Question: I'm building a UIView which is connected to a UITableView containing a list of shop items and populated by an array of data which is associated to an object class (shopObjects).
here is my shop objects H file -
'''
#import <Foundation/Foundation.h>
@interface shopObjects : NSObject
@property(strong) NSString *shopITitle;
@property(strong) NSString *shopIGroup;
@property(strong) NSString *shopIDesc;
@property(strong) NSString *shopIPrice;
@property Boolean offer;
-(id)initWithshopITitle:(NSString *)shopITitleD shopIGroup:(NSString *)shopIGroupD shopIDesc: (NSString *)shopIDescD shopIPrice:(NSString *)shopIPriceD offer:(Boolean )offerD;
@end
'''
Shop Object . M file
'''
#import "shopObjects.h"
@implementation shopObjects
-(id)initWithshopITitle:(NSString *)shopITitleD shopIGroup:(NSString *)shopIGroupD shopIDesc:(NSString *)shopIDescD shopIPrice:(NSString *)shopIPriceD offer:(Boolean )offerD{
self= [super init];
if(self){
self.shopITitle = shopITitleD;
self.shopIGroup = shopIGroupD;
self.shopIDesc = shopIDescD;
self.shopIPrice = shopIPriceD;
self.offer = (offerD);
}
return self;
}
@end
'''
this is my view controller .h file -
'''
#import <UIKit/UIKit.h>
#import "shopObjects.h"
@interface shopVCSelectionViewController : UIViewController
@property (weak, nonatomic) IBOutlet UIScrollView *shopResScroller;
@property (weak, nonatomic) IBOutlet UILabel *ShopItemTitle;
@property (weak, nonatomic) IBOutlet UITextView *ShopItemDesc;
@property (weak, nonatomic) IBOutlet UILabel *ShopItemPrice;
@end
'''
and VC .m file -
'''
#import "shopVCViewController.h"
@interface shopVCViewController ()
@end
@implementation shopVCViewController
- (id)initWithNibName:(NSString *)nibNameOrNil bundle:(NSBundle *)nibBundleOrNil
{
self = [super initWithNibName:nibNameOrNil bundle:nibBundleOrNil];
if (self) {
// Custom initialization
}
return self;
}
- (void)viewDidLoad
{
[super viewDidLoad];
// Do any additional setup after loading the view.
//Set Scroller
[self.shopScroll setScrollEnabled:YES];
[self.shopScroll setContentSize:CGSizeMake(320, 1100)];
self.title = @"Shop";
self.shopArray = [NSArray arrayWithObjects:@"1 x PT session - PS25",@"3 for 2 PT sessions - PS50 ",@"1 x Running Club - PS15",@"1 x PT session", nil];
}
- (NSInteger)numberOfSectionsInTableView:(UITableView *)tableView
{
return 1;
}
- (NSInteger)tableView:(UITableView *)tableView
numberOfRowsInSection:(NSInteger)section
{
return [self.shopArray count];
}
-(UITableViewCell *)tableView:(UITableView *)tableView
cellForRowAtIndexPath:(NSIndexPath *)indexPath
{
static NSString *CellIdentifier =@"Cell";
UITableViewCell *cell = [tableView
dequeueReusableCellWithIdentifier:CellIdentifier forIndexPath:indexPath];
cell.textLabel.text=[self.shopArray objectAtIndex:indexPath.row];
return cell;
}
- (void)didReceiveMemoryWarning
{
[super didReceiveMemoryWarning];
// Dispose of any resources that can be recreated.
}
@end
'''
I am trying to link up the labels/text fields with the relevant object variables - but the shopObjects object / associated variables dont appear in the predictive text and I get the following property not found error - I've no idea why! Can anyone offer some advice please?

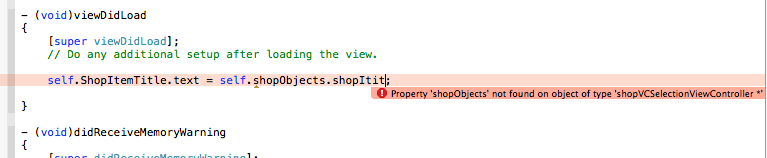
Answer: You did not inherit 'shopObjects' in your viewController. It is a separate object.You need to create a variable of type 'shopObjects', set its properties and then call that. e.g.
'''
shopVcSelectionViewController.h
@property (strong, nonatomic) shopObjects *shopObject;
shopVcSelectionViewController.m
...
self.shopItemTitle.text = self.shopObject.shopTitle
...
'''